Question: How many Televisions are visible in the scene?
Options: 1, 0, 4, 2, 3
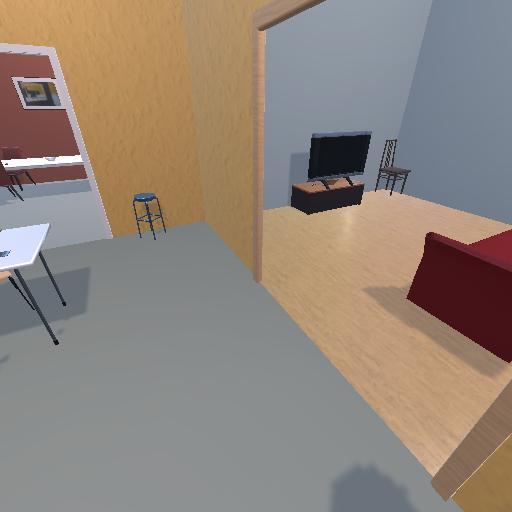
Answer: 1